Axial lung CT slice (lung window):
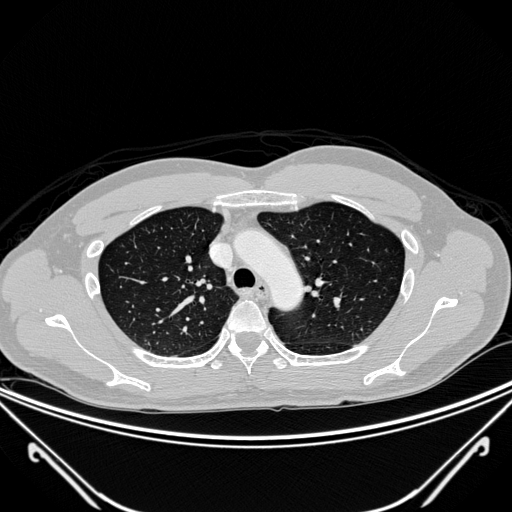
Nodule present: no